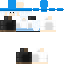
A male human skin with pale skin, wearing brown bald dressed in a blue tshirt and black pants, featuring a closed mouth.